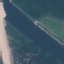
Land use / land cover: River